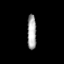
Tissue: skin
Cell type: Others
Senescence score: 0.7956
Nuclear area (px): 302
Mean DAPI intensity: 169.652